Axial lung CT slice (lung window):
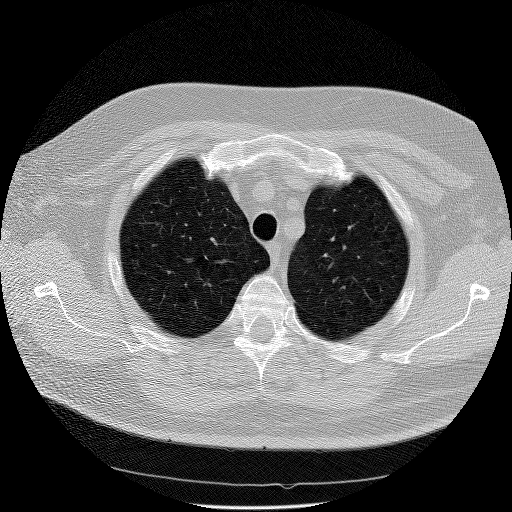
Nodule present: no